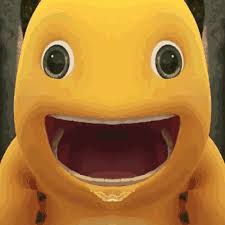
Label: nailong